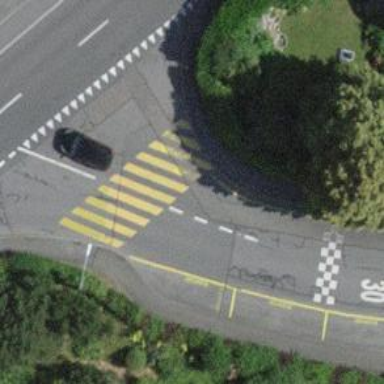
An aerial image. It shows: Kerb barrier.